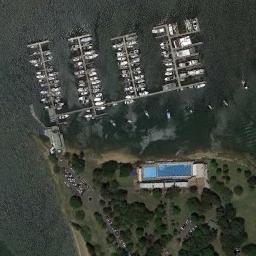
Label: harbor